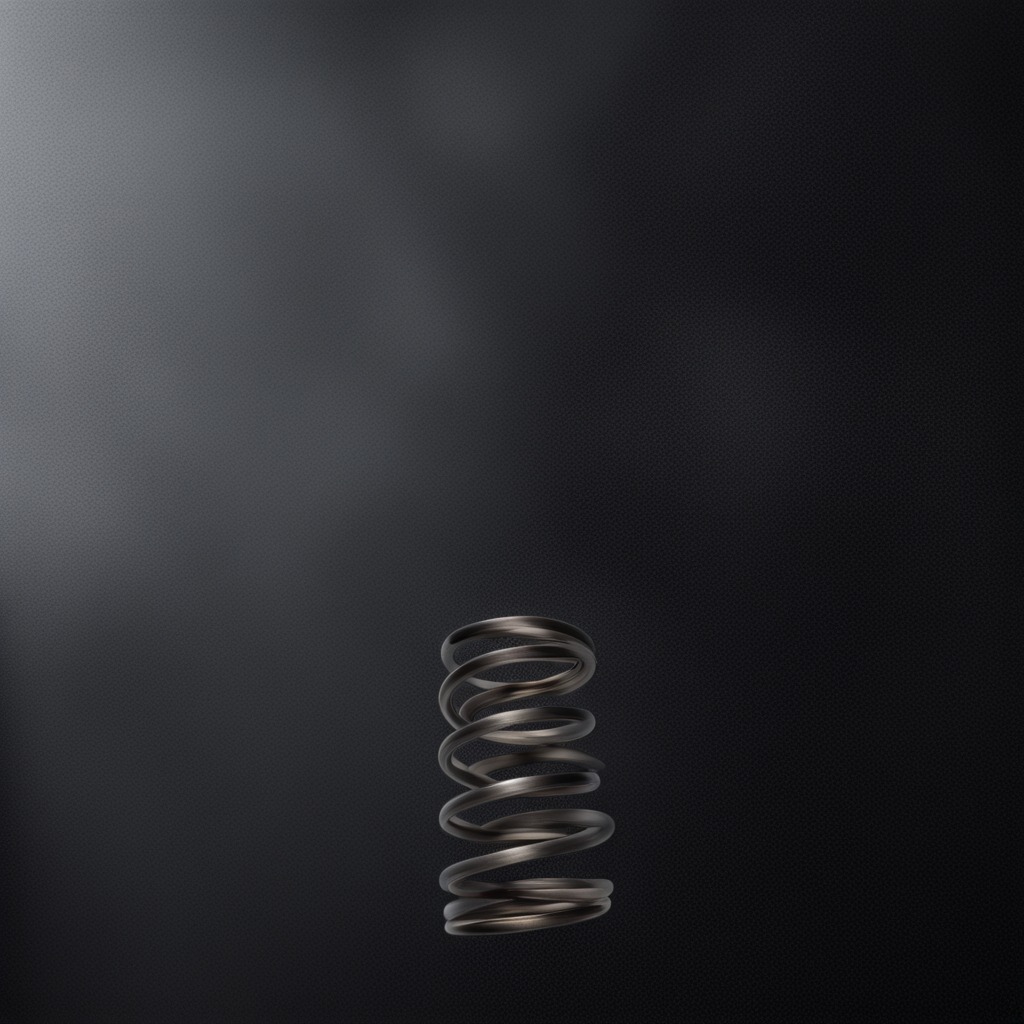
A coiled metal spring lying on a clean granite tabletop covered with a black rubber mat inside a workshop under bright overhead lighting crisp shadows high clarity worn but beneath the mat